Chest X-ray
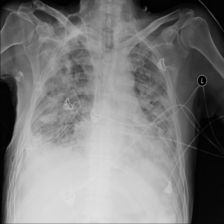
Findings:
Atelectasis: negative
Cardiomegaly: negative
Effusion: negative
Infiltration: positive
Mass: negative
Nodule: negative
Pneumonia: positive
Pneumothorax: positive
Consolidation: negative
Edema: positive
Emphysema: negative
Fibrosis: negative
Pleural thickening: negative
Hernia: negative